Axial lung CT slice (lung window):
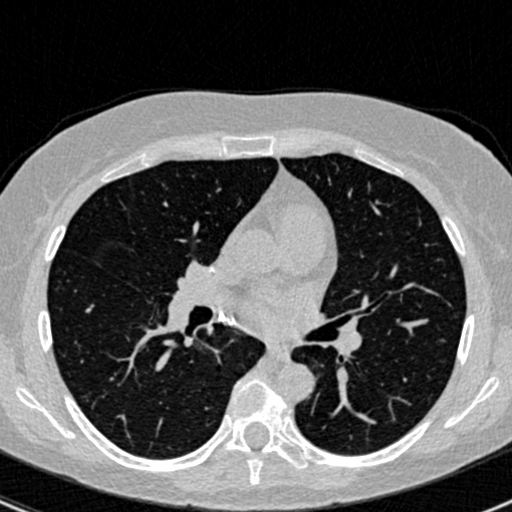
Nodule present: no